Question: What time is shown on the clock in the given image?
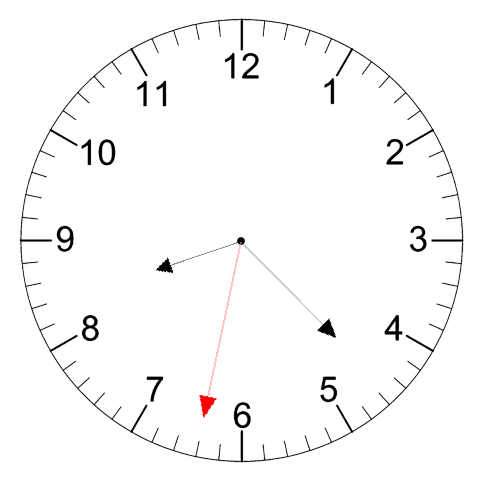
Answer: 08:22:32